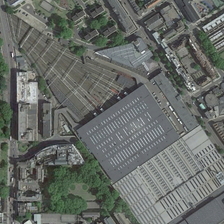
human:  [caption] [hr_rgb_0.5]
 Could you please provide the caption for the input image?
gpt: the railway station covers a large area .

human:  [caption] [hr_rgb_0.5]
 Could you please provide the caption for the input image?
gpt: the railway station covers a large area .

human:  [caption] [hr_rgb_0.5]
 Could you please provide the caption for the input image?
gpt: there are many tall buildings near the railway station .

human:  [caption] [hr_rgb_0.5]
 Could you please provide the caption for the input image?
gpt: there are many tall buildings near the railway station .

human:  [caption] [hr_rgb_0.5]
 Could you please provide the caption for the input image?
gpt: the railway station covers a large area .